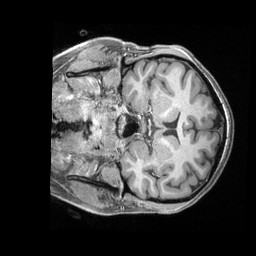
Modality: T1w
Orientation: coronal
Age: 20
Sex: female
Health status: healthy
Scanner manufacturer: siemens
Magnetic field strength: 3 T
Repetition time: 2.4 s
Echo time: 0.00228 s